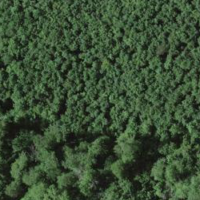
EUNIS habitat code: 41
Species observed at this site:
Cardamine heptaphylla
Asplenium scolopendrium
Asplenium trichomanes
Polystichum aculeatum